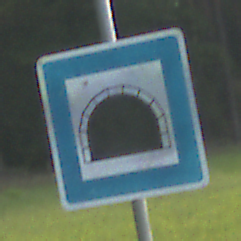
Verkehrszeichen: Tunnel
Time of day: SunriseSunset
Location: Outdoor (Nature)
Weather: PartlyCloudy
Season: NotSpecified
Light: Natural